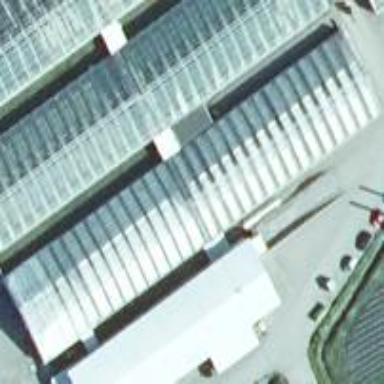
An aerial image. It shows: Greenhouse.